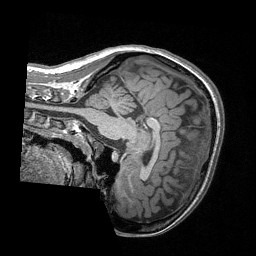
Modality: T1w
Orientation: sagittal
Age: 19
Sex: female
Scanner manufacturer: siemens
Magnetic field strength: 3 T
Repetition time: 1.64 s
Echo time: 0.00234 s